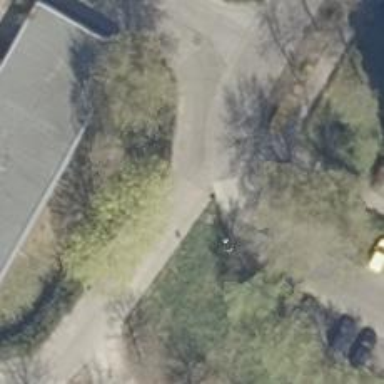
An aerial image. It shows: Footway with concrete surface.